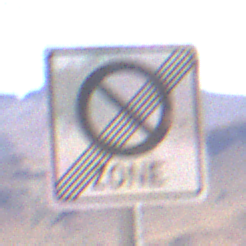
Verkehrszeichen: EndeEingeschraenktesHalteverbotZone
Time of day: Midday
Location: Outdoor (Nature)
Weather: Clear
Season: NotSpecified
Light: Natural